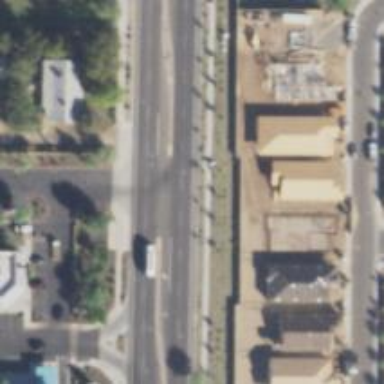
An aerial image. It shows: Secondary link road with asphalt surface.